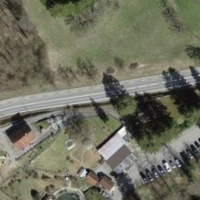
EUNIS habitat code: 44
Species observed at this site:
Corvus corone
Larus michahellis
Cygnus olor
Turdus merula
Fulica atra
Sturnus vulgaris
Oena capensis
Hirundo rustica
Milvus milvus
Pica pica
Phoenicurus ochruros
Passer domesticus
Columba palumbus